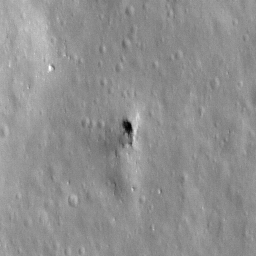
Pit: Stevinus 7
Host crater: Stevinus
Host type: impact_melt
Lunar coordinates: latitude -32.355, longitude 54.713